Question: I let users on my VanillaForums forum choose whether or not to use the 'https' protocol and I want to test if I can change image sources on the client's side using jQuery.
I want this code to change the protocol in the image source links to '//' instead of 'http://' and load before the images have loaded, so I used '.ready()':
'''
$(document).ready(function () {
if (window.location.protocol == "https:") {
var $imgs = $("img");
$imgs.each(function () {
var img_src = $(this).prop("src");
if (img_src.indexOf("http://") < 0) return;
var new_img_src = img_src.replace("http:", "");
$(this).prop("src", new_img_src);
});
}
});
'''
While it does work in changing the image sources, the URL bar still shows this:

And the console gives a warning that 'http://someimageurl...' is not secure.
Do I need to move the code to the top of the page or will that not make a difference?
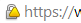
Answer: It needs to be done server side for the browser not to throw an insecure connection warning. The file with the responsible code is '/library/core/functions.render.php', which you can see <URL>.
'$PhotoURL' is the variable that needs to be changed. Using the following makes sure all images are loaded over the 'https:' protocol: 'str_replace('http://', 'https://', $PhotoURL)'.
I usually don't mind global scope on smaller software but in something as big as Vanilla it's like finding a needle in a haystack.
I couldn't find any other fixes for Vanilla in particular so I hope this helps people.